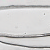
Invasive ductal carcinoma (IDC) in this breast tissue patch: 0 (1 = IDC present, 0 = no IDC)